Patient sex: F
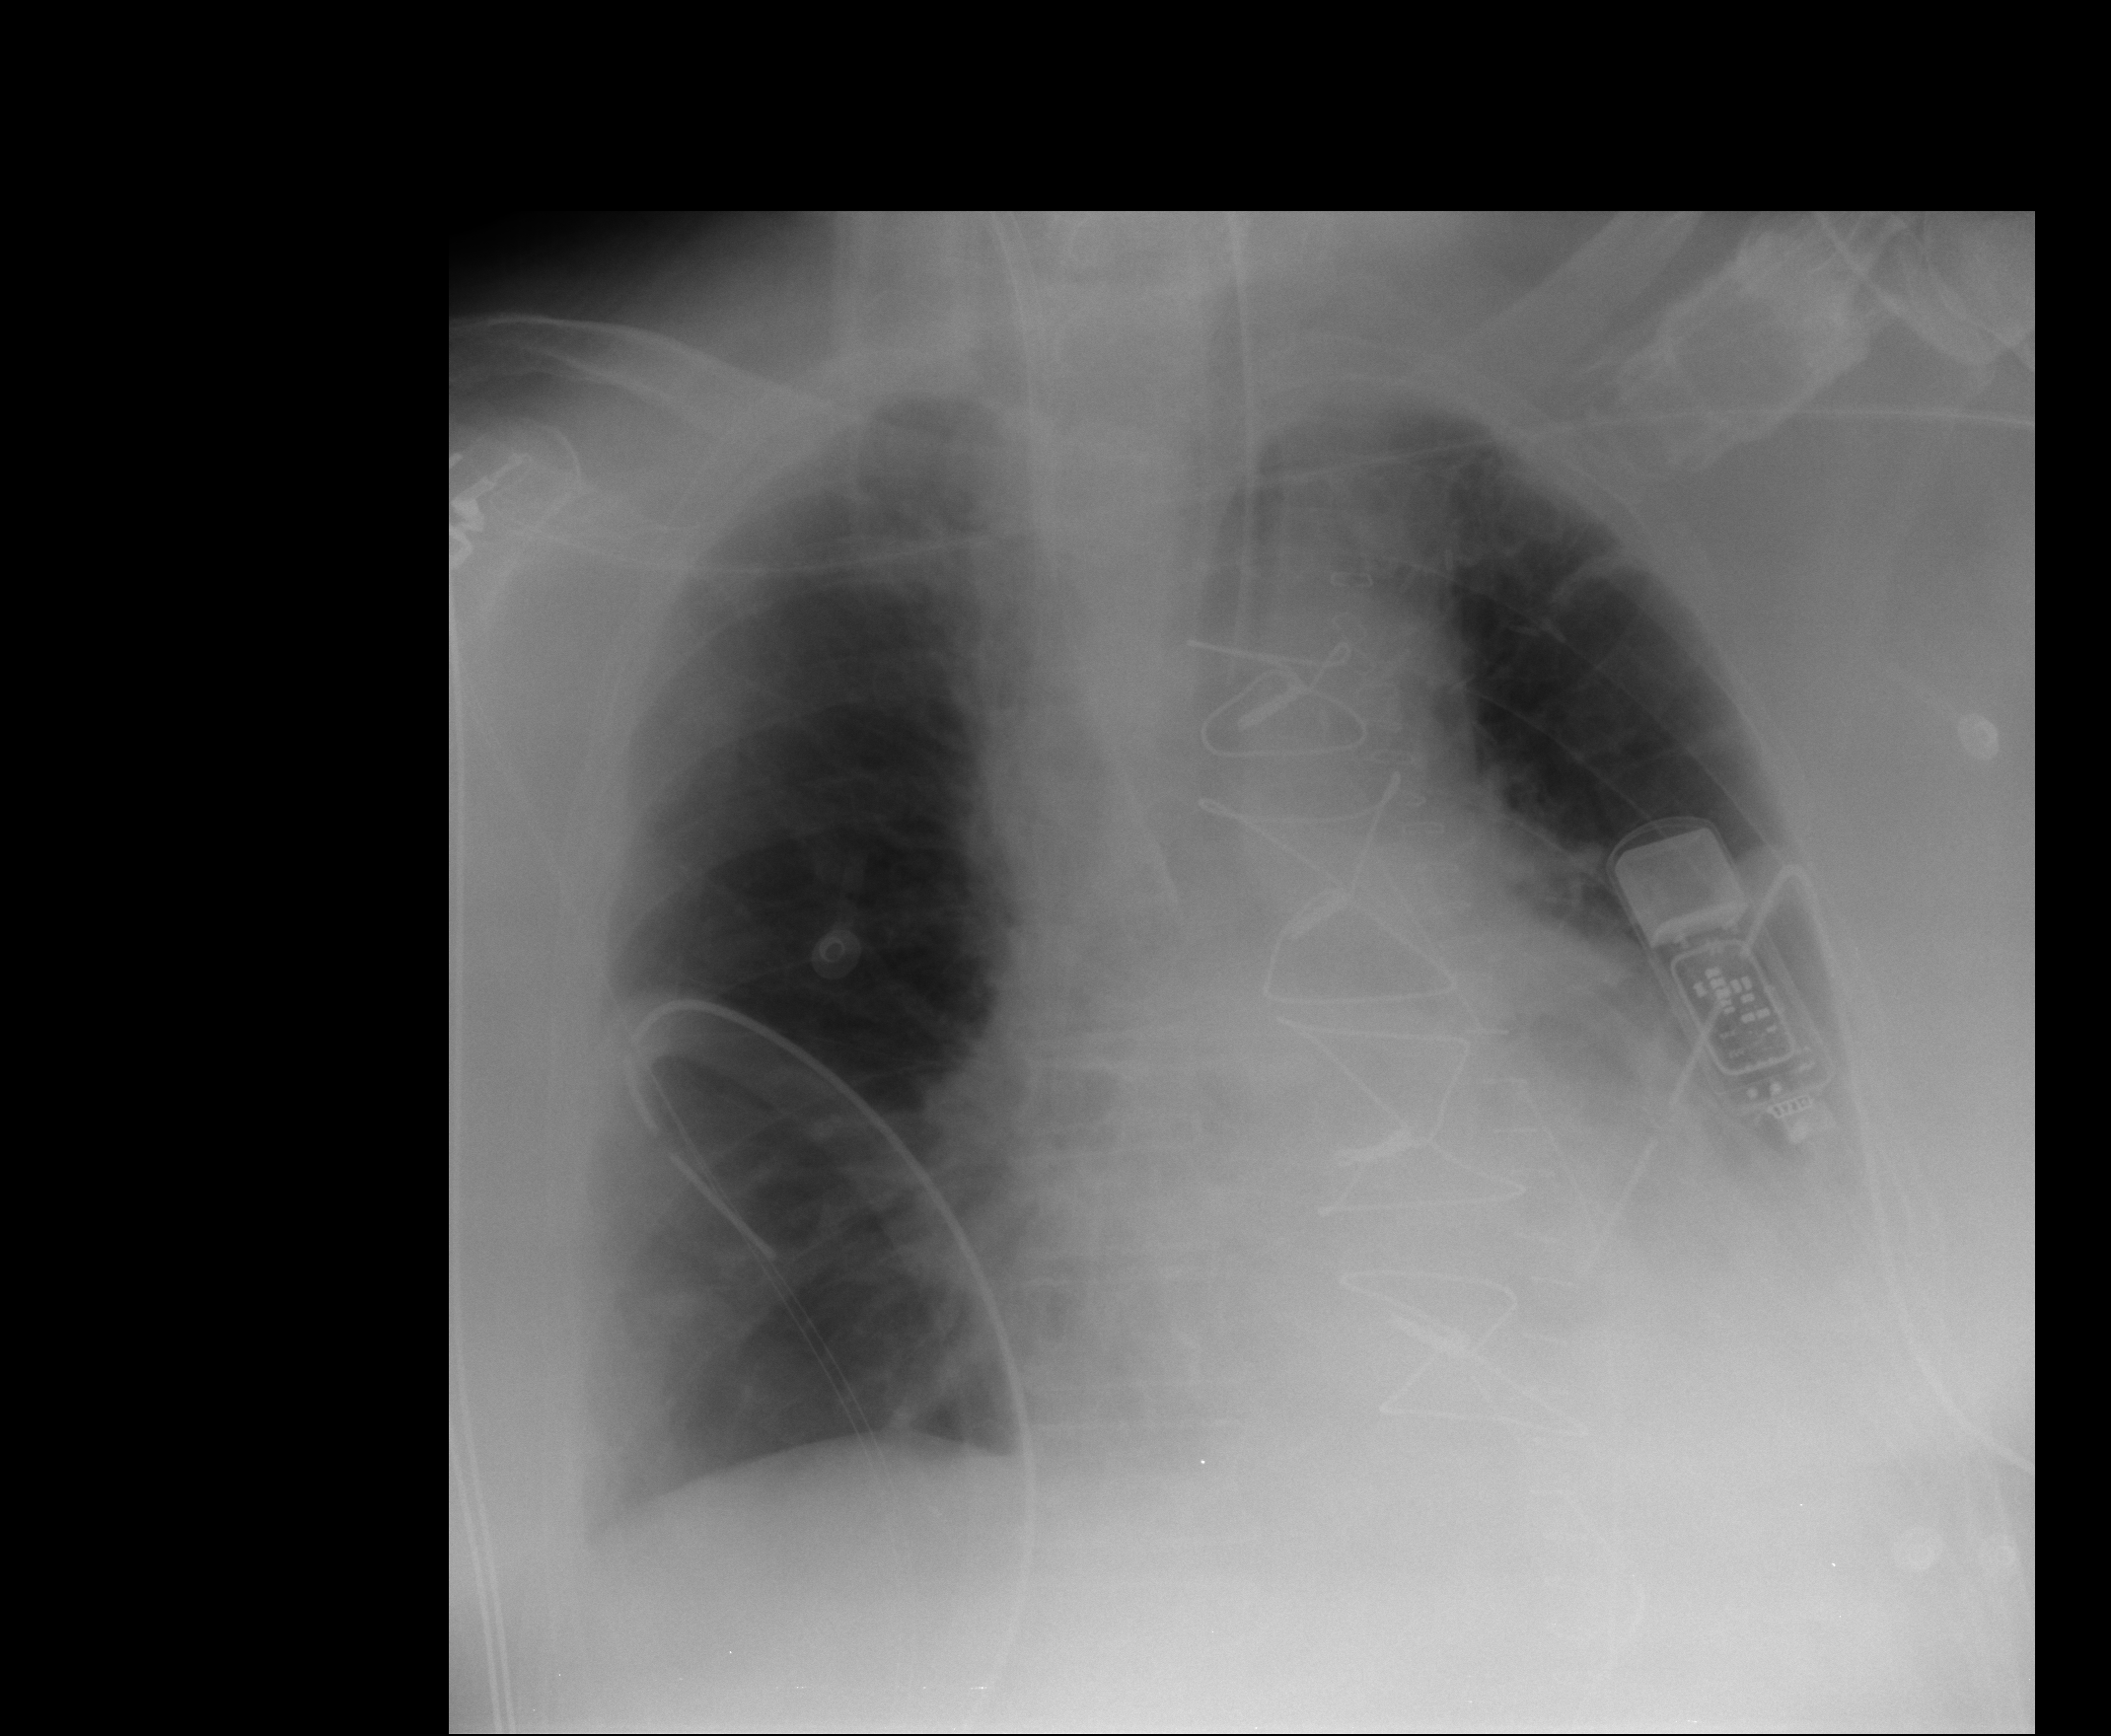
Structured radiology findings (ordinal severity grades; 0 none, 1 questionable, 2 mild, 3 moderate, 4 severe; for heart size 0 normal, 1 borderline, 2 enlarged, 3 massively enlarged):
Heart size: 2
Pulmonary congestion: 1
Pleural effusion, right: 0
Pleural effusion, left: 2
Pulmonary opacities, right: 0
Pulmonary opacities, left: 0
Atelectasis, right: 2
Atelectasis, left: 2